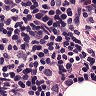
Metastatic tissue present: yes